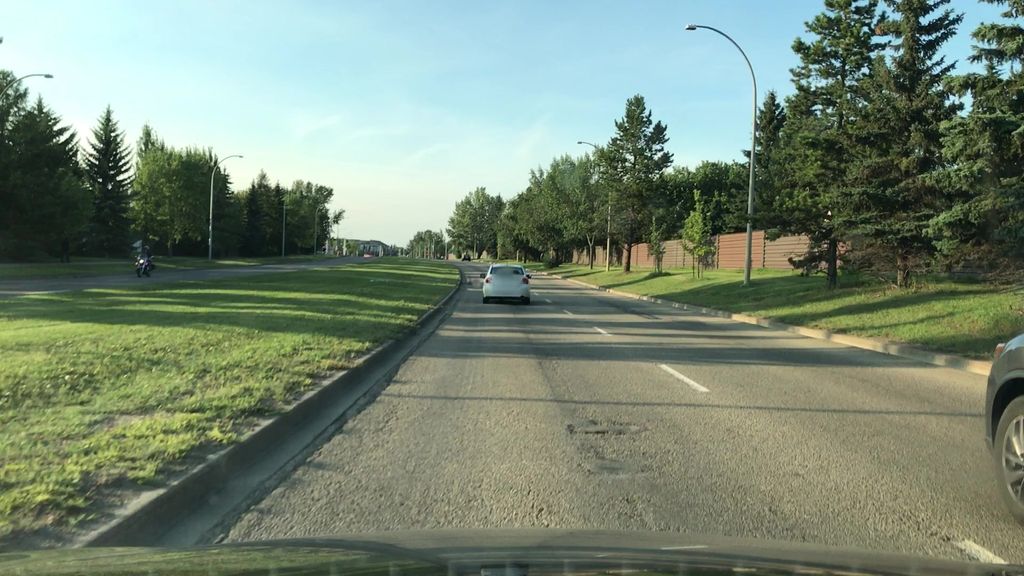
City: edmonton